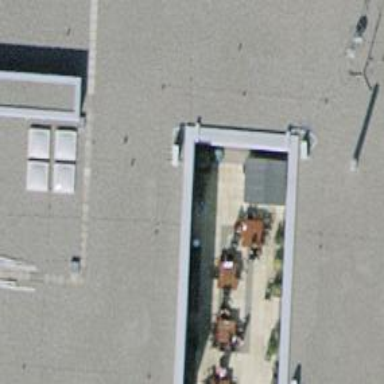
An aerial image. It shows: Food court.